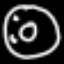
Label: donut